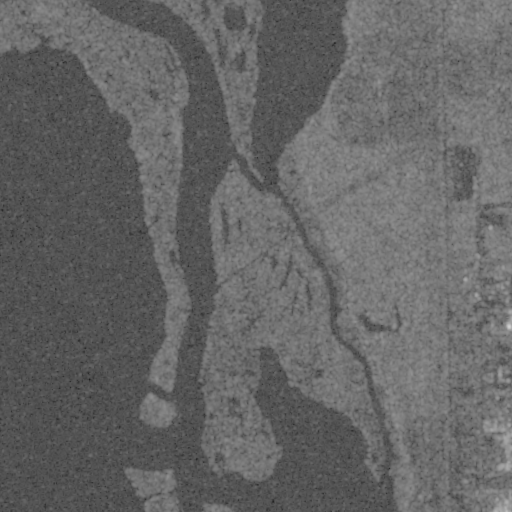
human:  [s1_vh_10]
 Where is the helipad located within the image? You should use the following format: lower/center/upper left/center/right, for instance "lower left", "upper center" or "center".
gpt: The helipad is located in the lower right of the image.
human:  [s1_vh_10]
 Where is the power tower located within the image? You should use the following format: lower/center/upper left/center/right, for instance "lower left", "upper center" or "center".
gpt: The power tower is located in the right of the image.
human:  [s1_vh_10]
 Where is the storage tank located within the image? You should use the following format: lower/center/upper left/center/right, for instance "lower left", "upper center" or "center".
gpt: The storage tank is located in the lower right of the image.
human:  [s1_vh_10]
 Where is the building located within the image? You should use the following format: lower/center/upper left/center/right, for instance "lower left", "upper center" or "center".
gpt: The building is located in the lower right of the image.
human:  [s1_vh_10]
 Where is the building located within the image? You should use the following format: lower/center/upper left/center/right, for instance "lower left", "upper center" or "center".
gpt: The building is located in the right of the image.
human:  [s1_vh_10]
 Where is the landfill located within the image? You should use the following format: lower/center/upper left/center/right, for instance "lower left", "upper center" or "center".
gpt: There is no landfill in the image.

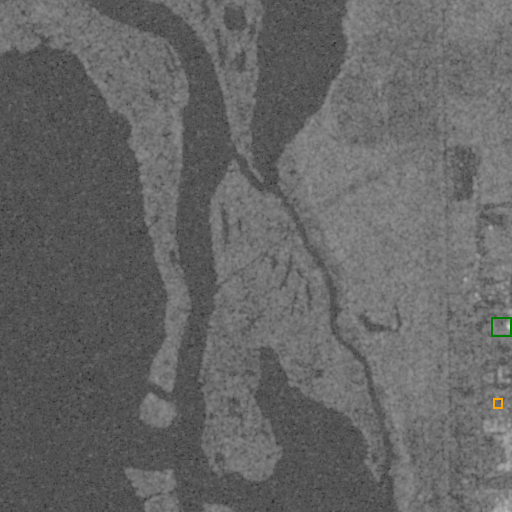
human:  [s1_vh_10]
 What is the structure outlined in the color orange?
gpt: The structure outlined in orange is a storage tank.
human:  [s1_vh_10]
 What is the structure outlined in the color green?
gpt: The structure outlined in green is a building.
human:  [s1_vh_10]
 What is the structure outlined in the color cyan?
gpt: There is no cyan outline.